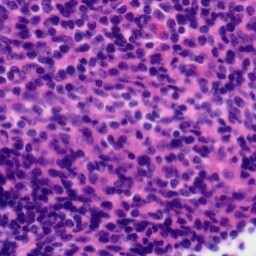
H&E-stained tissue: Tonsil